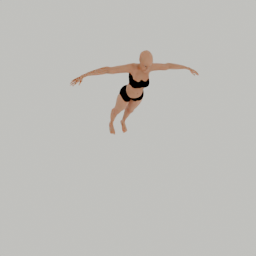
Label: people